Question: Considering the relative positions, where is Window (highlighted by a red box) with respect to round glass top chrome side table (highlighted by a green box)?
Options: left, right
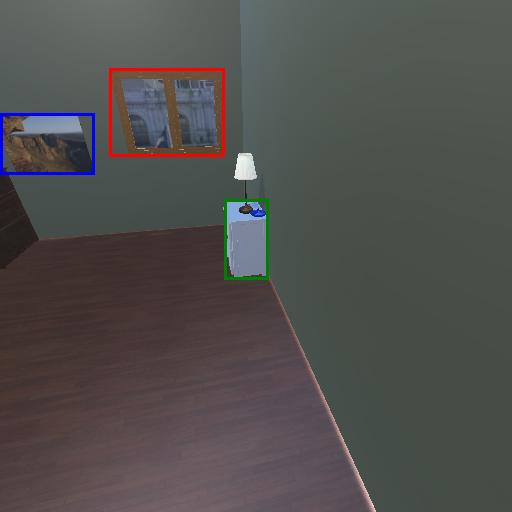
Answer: left